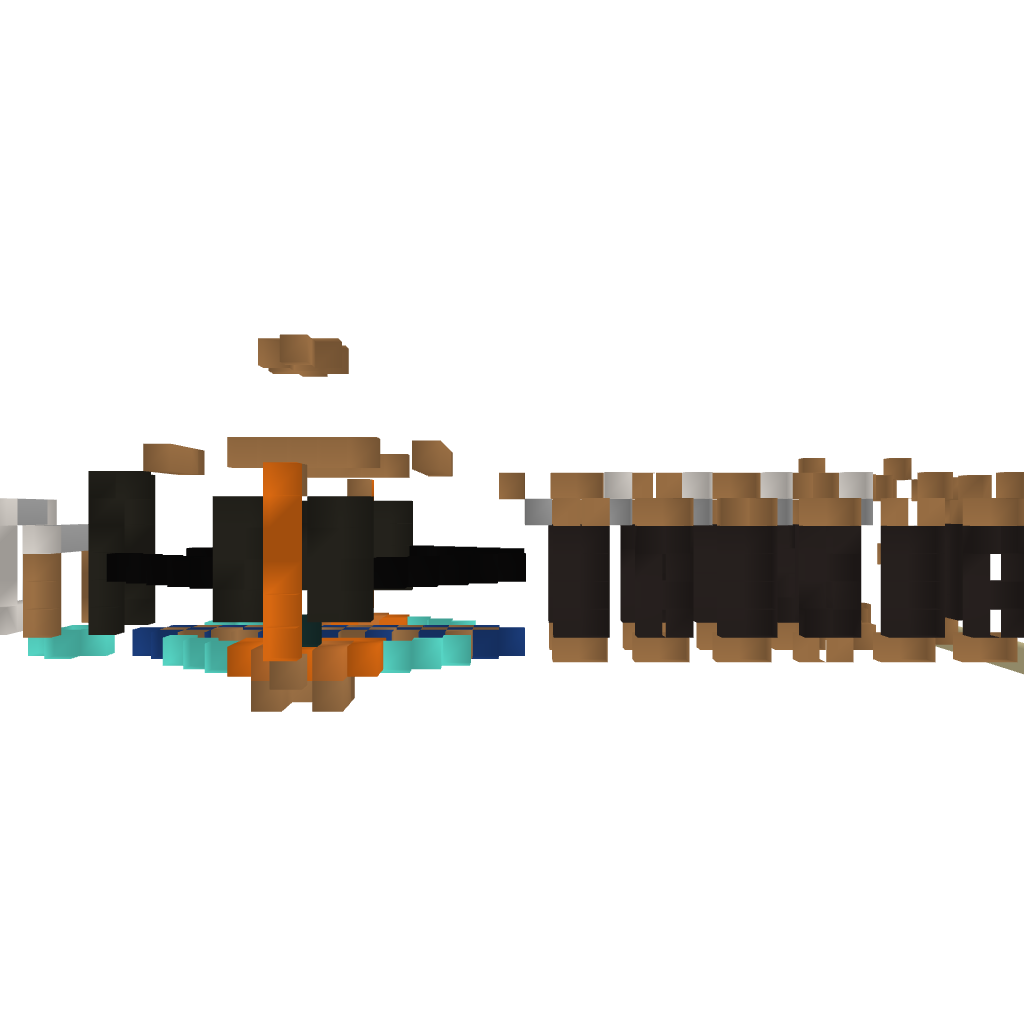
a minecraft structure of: Strongroom